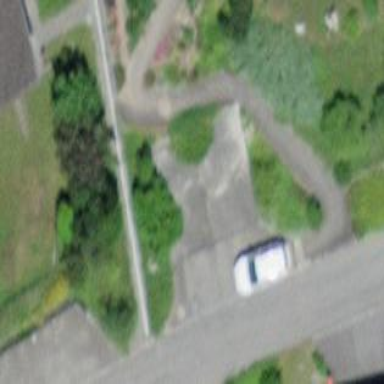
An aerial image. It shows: Garage.